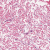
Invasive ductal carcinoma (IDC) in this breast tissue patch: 0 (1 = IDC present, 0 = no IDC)